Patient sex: F
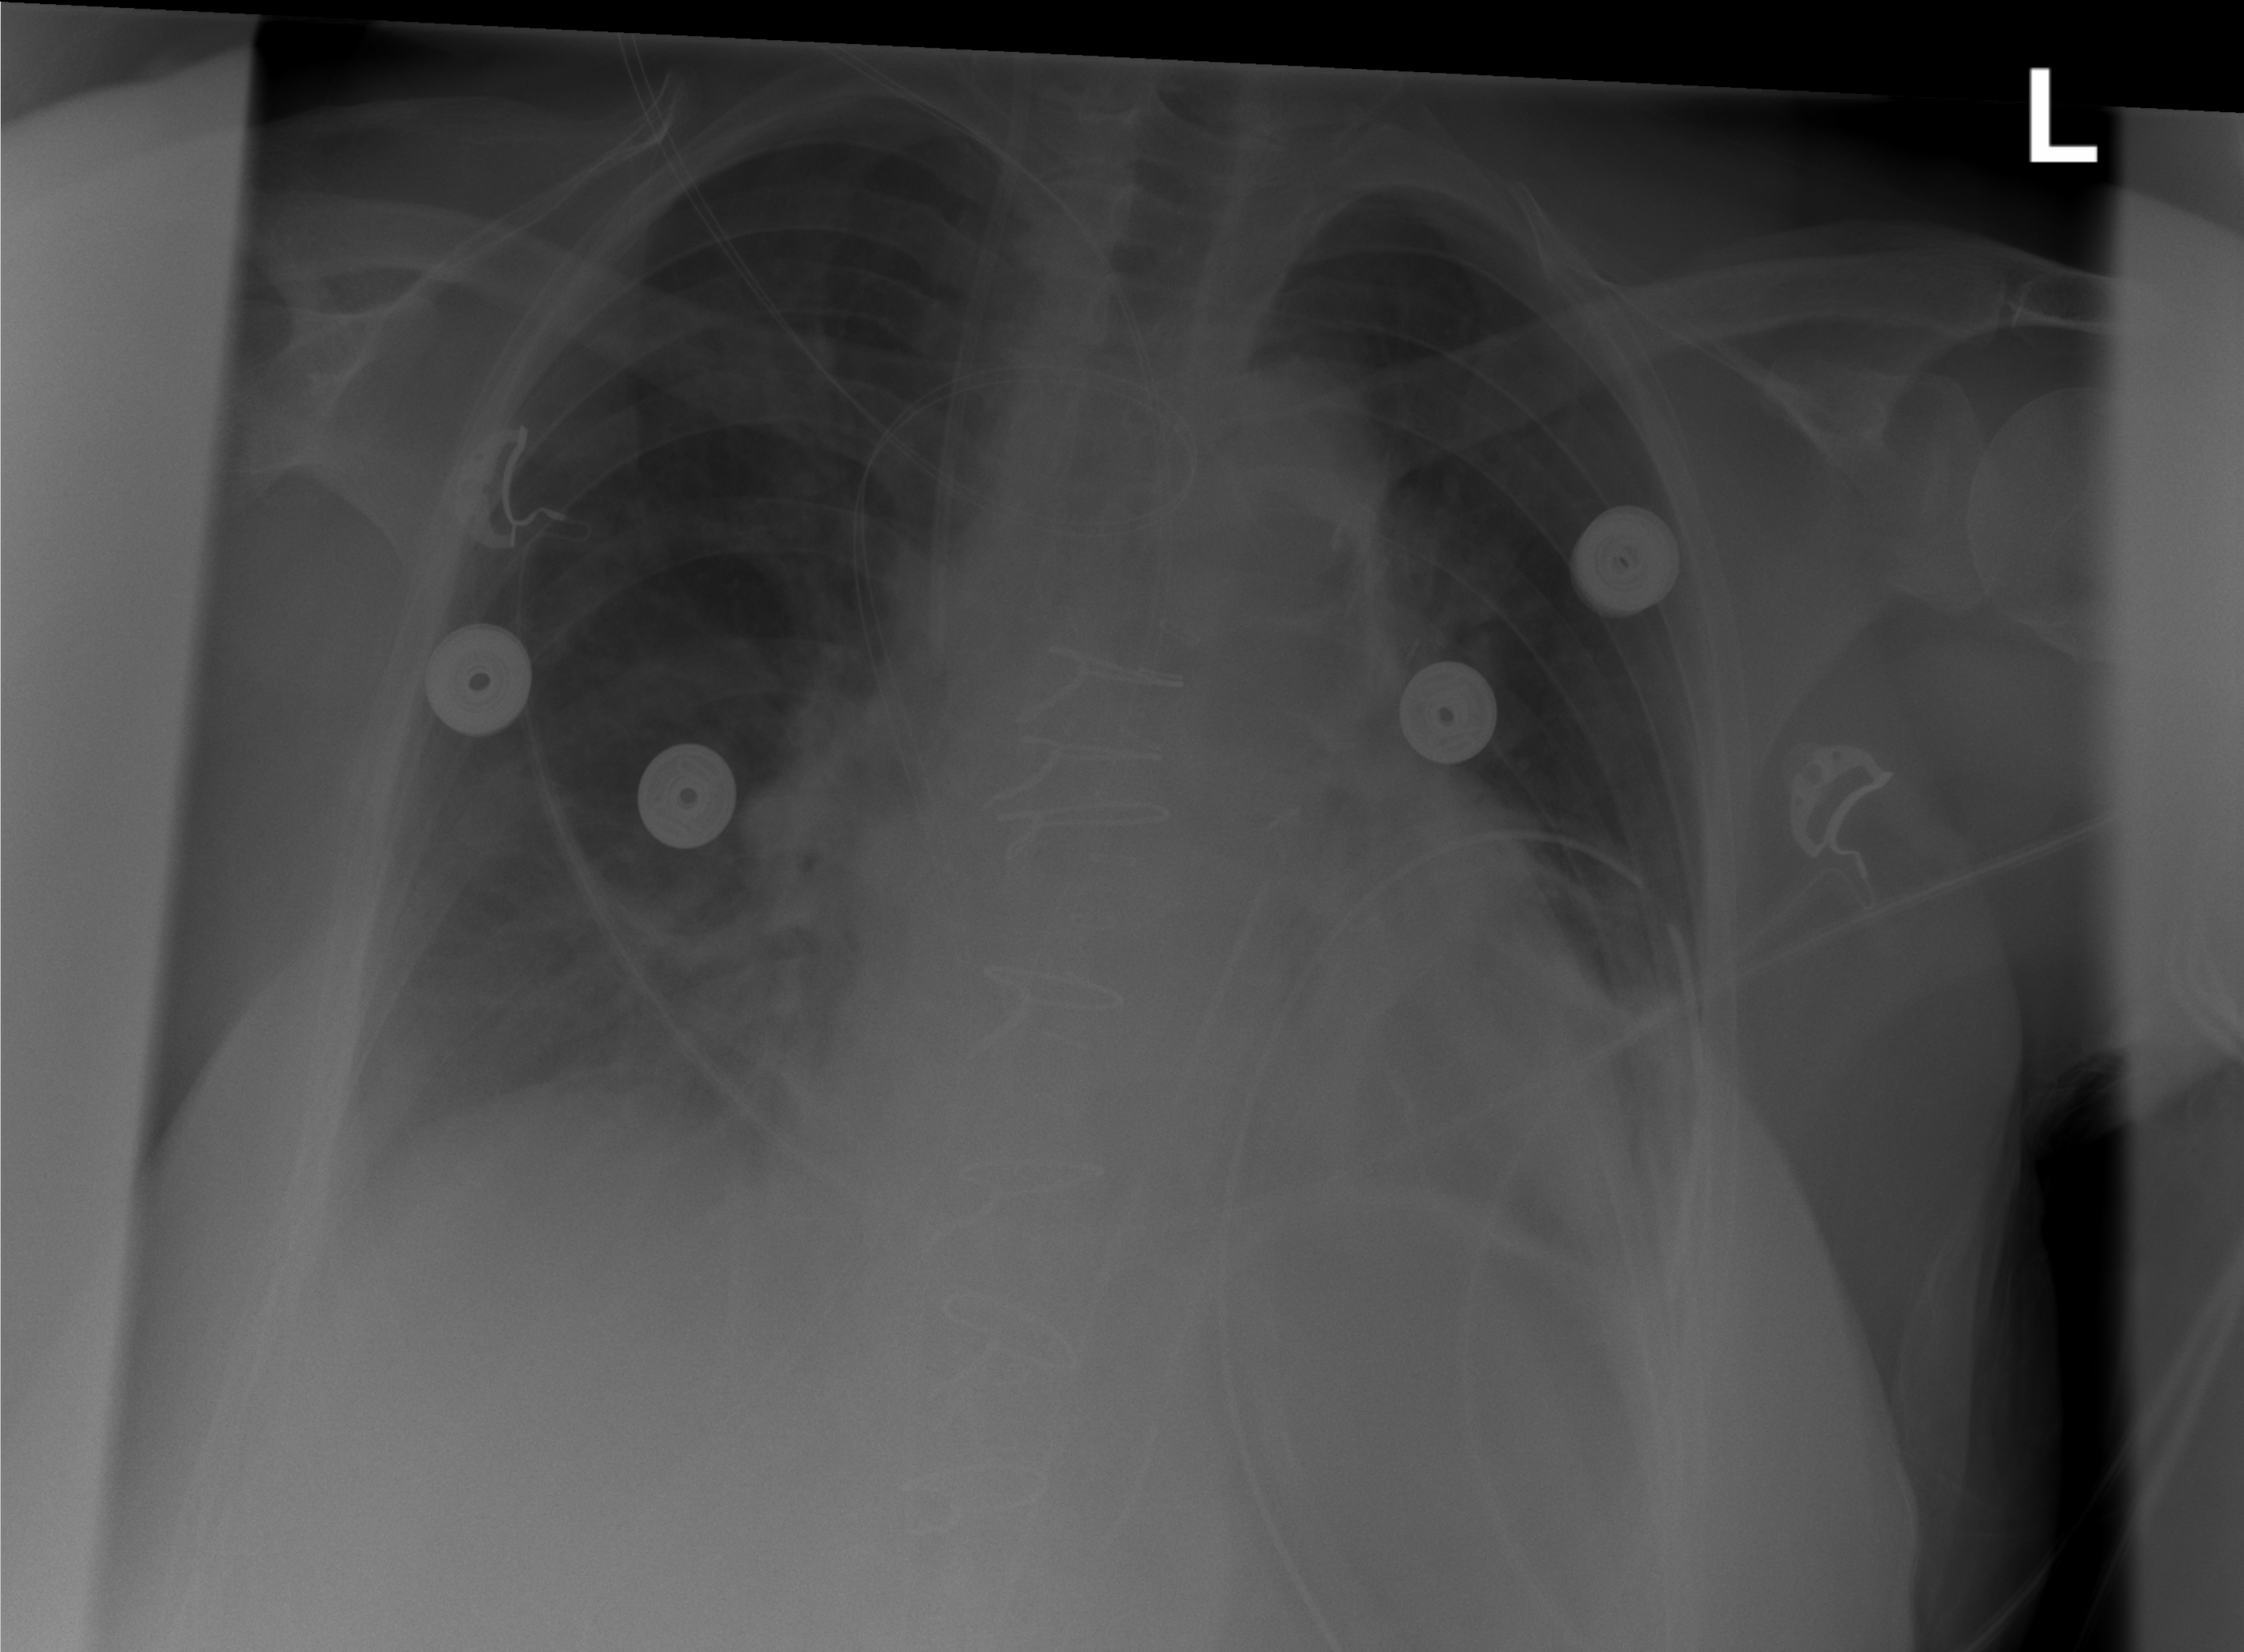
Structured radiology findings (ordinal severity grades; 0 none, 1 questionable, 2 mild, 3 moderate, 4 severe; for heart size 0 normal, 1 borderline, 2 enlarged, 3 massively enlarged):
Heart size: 2
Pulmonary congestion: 0
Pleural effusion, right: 2
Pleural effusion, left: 0
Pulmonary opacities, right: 0
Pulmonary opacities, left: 0
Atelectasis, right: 2
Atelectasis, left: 2